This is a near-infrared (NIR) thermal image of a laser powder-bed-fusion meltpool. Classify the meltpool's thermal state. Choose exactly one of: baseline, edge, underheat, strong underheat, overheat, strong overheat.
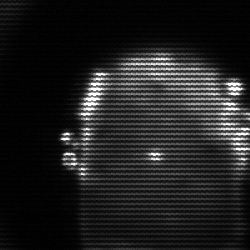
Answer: baseline